Question: Here is my code to draw a line with a SolidBursh:
'''
Brush aGradientBrush = new SolidBrush(Color.Black);
gdPrintImage.DrawLine(new Pen(aGradientBrush), 20, 20, 20, 100);
'''
But it seem the line is not really solid color, check the picture:

The color like the gradient.
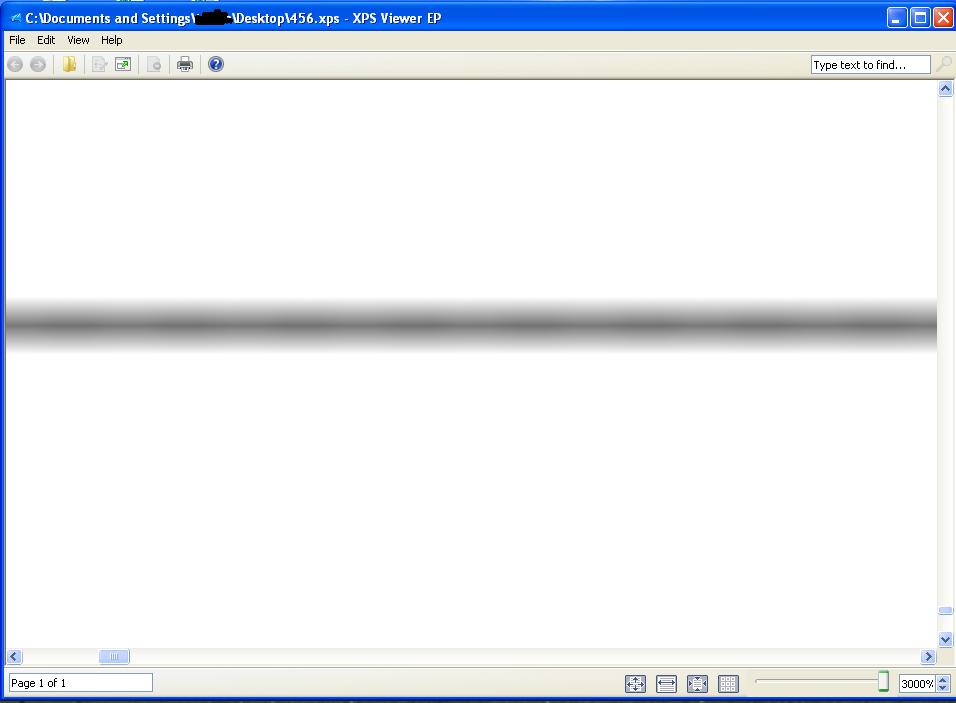
Answer: The line is solid, and is 1 pixels wide.
You are viewing the resulting image at 3000% magnification in what I assume is an image viewer which applies image interpolation when zooming.
View the resulting image in a non-interpolating image viewer and you will see it is solid.